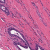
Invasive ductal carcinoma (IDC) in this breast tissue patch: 0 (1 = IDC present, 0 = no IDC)